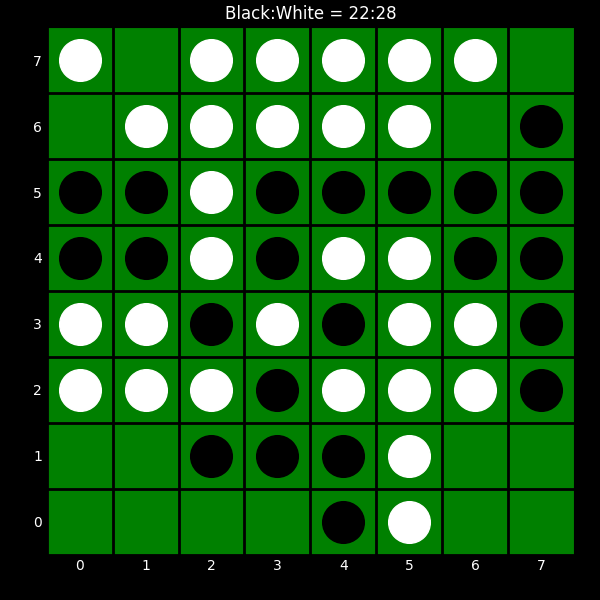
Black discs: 22
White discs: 28